Question: I'm attempting to encode (VP8 codec) and write a video using FFMPEG (version 2.3.3) and Python. However, I get these diagonal green stripe artifacts after I've finished encoding my video and I cannot find why.
I have a sequence of frames in memory in the form of numpy ndarrays, which I generate synthetically for test purposes using a method:
'''
def _generate_test_images(self, samples=50):
'''
Creates an image array gradually changing from black to white
'''
pixelValues = np.linspace(0, 255, samples)
imageList = [np.full((100, 100, 3), pixelValue, dtype=np.uint8)
for pixelValue in pixelValues]
return np.array(imageList)
'''
I then use the Python subprocess module to open a pipe to FFMPEG and write the image data. I have tried using stdin.write and communicate but both produce the green stripe problem. Here is how I interact with FFMPEG:
'''
import subprocess as sp
params = get_params() #provides info like threads, frame size, etc.
command = list()
command.extend(['/opt/ffmpeg/bin/ffmpeg'])
command.extend(['-y'])
command.extend(['-f', 'rawvideo'])
command.extend(['-vcodec', 'rawvideo'])
command.extend(['-s', params['frameSize']])
command.extend(['-pix_fmt', 'bgr24'])
command.extend(['-r', '1'])
command.extend(['-an'])
command.extend(['-i', '-'])
command.extend(['-an'])
command.extend(['-codec:v', 'libvpx'])
command.extend(['-quality', 'good'])
command.extend(['-cpu-used', '0'])
command.extend(['-b:v', params['bitrate']])
command.extend(['-qmin', '4'])
command.extend(['-qmax', '42'])
command.extend(['-maxrate', '1M'])
command.extend(['-bufsize', '2M'])
command.extend(['-threads', params['threads']])
command.extend(['-f', 'webm'])
command.extend([params['target']])
pipe = sp.Popen(command, stdin=sp.PIPE, stdout=sp.PIPE, stderr=sp.PIPE, bufsize=-1)
pipe.communicate(input=frameArray.tostring())
'''
However when my video is done encoding, this is what I see:

What is causing this?
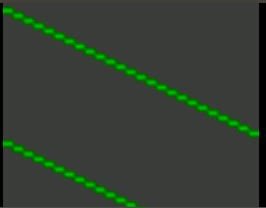
Answer: This usually has to do with width not divisible by 4 or 8 or some other similar number.